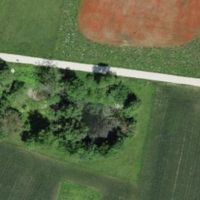
EUNIS habitat code: 52
Species observed at this site:
Gallinula chloropus
Falco tinnunculus
Motacilla alba
Helix pomatia